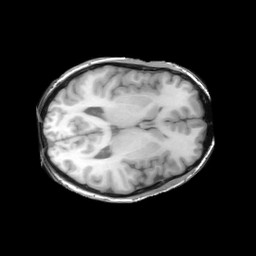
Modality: T1w
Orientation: axial
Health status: ill
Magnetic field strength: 3 T